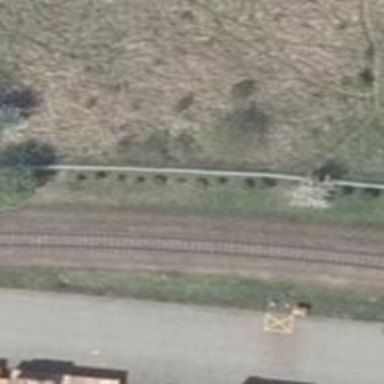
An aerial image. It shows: Rail spur service.